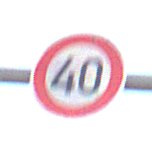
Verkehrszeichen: Geschwindigkeit40
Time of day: SunriseSunset
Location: Outdoor (Nature)
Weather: PartlyCloudy
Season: NotSpecified
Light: Natural